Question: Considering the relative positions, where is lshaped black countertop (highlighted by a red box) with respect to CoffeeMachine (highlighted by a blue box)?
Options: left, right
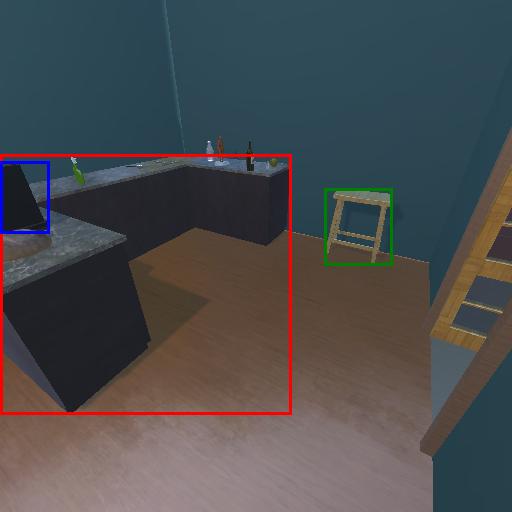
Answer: left